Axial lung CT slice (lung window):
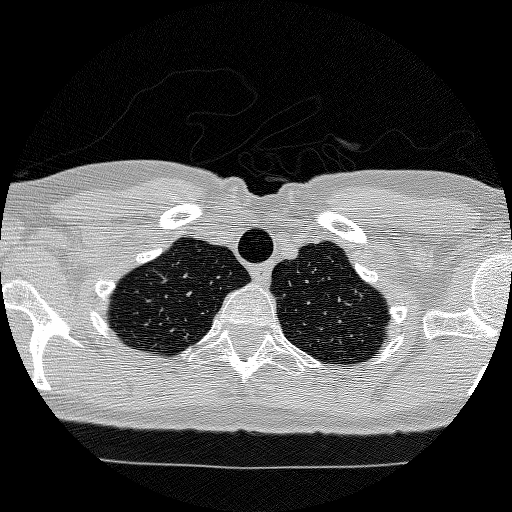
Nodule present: no